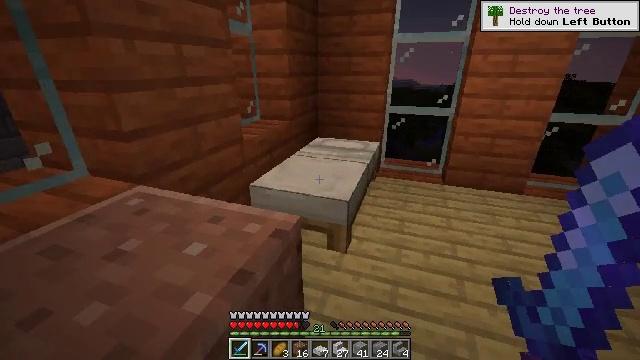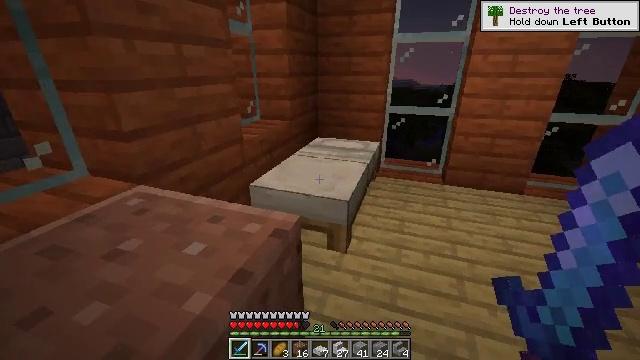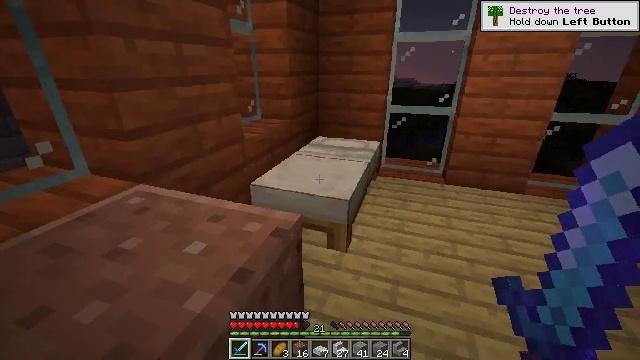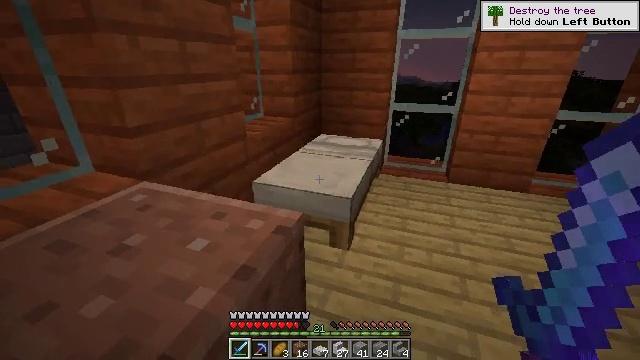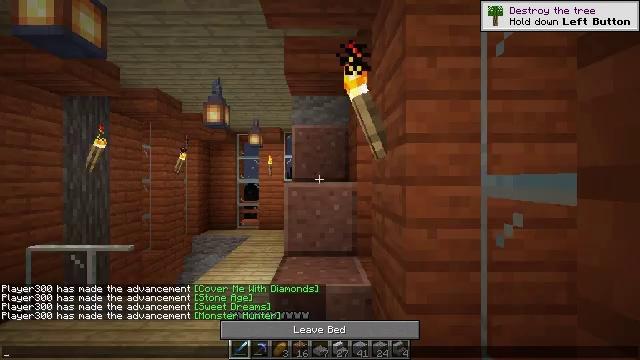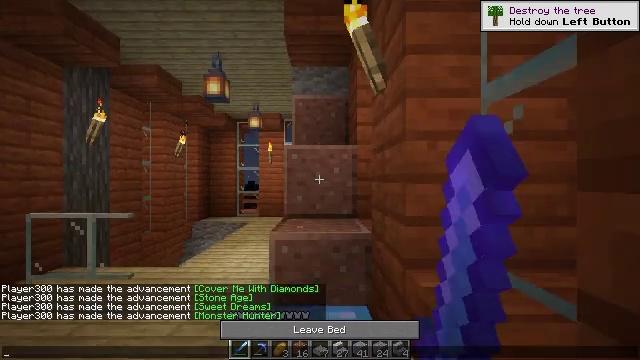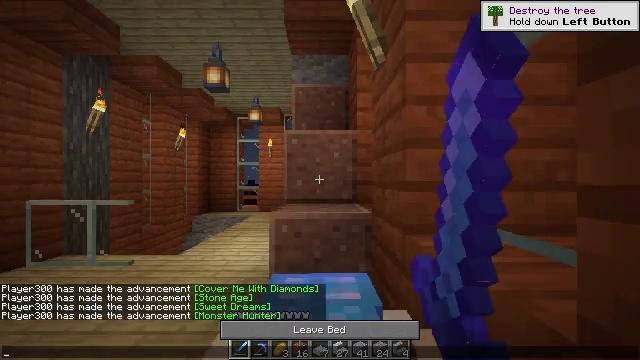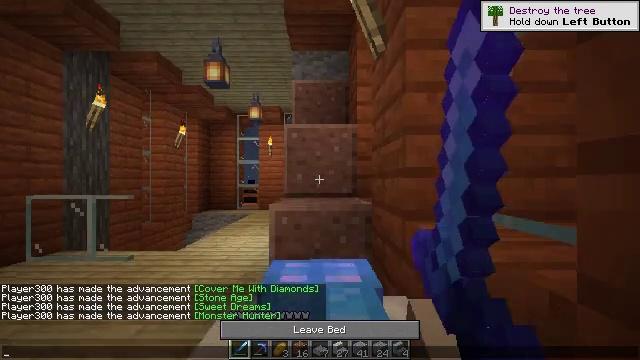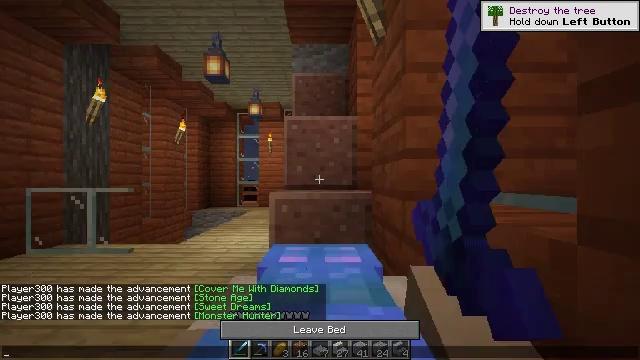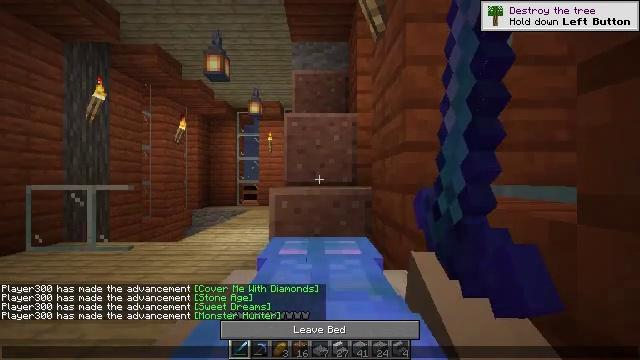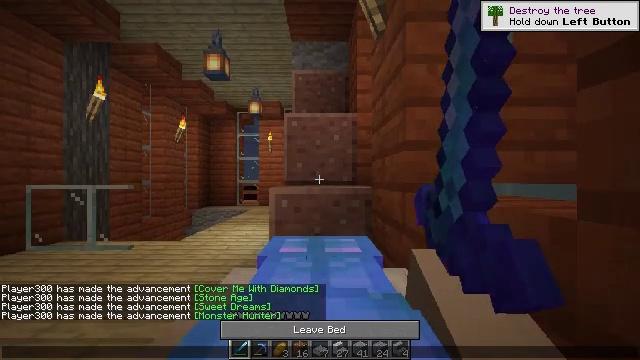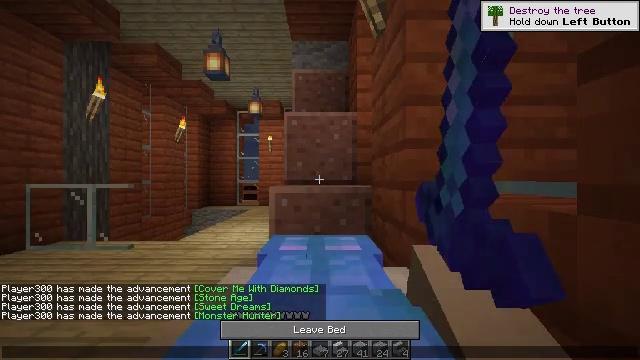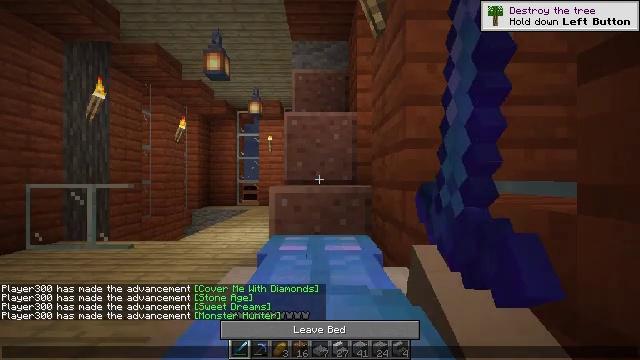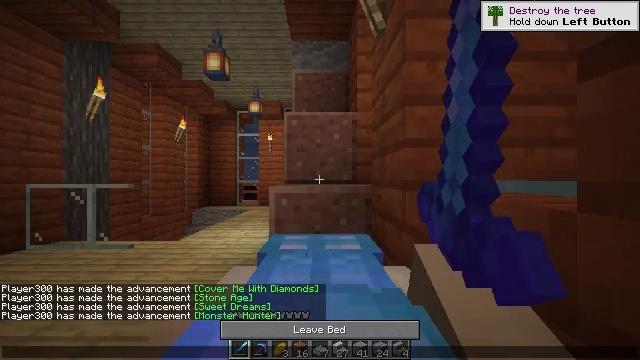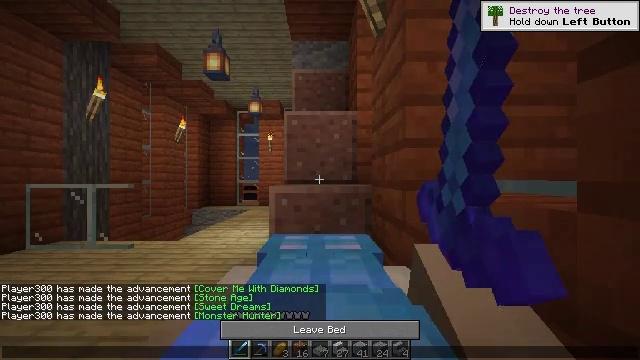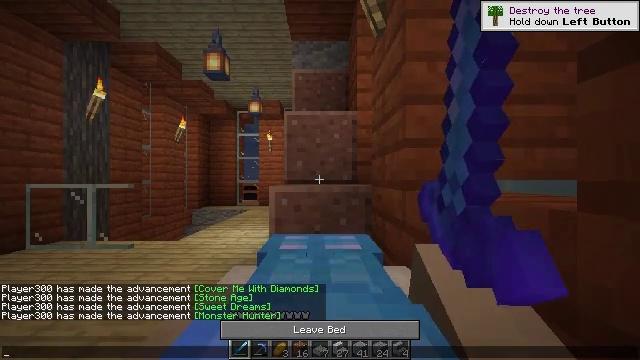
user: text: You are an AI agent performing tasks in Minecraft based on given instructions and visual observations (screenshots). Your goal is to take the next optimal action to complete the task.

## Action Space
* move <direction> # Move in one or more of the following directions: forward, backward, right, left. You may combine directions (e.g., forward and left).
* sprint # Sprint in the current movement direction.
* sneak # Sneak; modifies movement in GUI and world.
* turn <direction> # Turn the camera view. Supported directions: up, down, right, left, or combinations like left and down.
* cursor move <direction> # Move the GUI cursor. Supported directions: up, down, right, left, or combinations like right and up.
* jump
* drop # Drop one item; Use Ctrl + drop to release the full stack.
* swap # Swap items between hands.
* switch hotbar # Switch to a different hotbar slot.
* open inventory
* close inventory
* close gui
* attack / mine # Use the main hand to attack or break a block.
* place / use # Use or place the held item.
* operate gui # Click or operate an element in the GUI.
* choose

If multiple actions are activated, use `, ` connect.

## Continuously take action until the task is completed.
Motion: motion action
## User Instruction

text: Gather a dead bush.
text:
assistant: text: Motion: no_op
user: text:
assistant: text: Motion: no_op
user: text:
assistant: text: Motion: no_op
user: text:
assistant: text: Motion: no_op
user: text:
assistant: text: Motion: open gui
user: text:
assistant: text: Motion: no_op
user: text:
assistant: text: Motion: no_op
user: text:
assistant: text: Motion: no_op
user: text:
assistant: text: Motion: no_op
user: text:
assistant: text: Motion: no_op
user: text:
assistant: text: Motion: no_op
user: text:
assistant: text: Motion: no_op
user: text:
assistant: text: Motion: no_op
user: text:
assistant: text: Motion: no_op
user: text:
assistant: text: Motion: no_op
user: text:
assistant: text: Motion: no_op
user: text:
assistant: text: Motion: no_op
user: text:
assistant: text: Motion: no_op
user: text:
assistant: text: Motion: no_op
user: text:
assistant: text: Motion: no_op
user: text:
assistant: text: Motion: no_op
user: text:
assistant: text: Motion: no_op
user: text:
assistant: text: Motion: no_op
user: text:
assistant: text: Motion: no_op
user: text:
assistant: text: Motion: no_op
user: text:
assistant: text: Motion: no_op
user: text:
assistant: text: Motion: no_op
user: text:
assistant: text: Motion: no_op
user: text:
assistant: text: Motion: no_op
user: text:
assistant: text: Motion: no_op